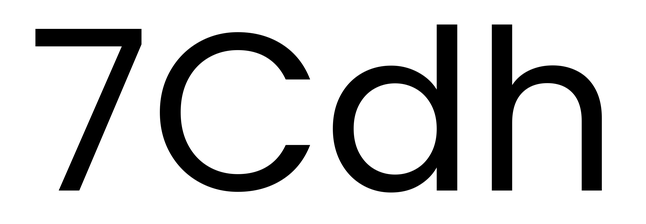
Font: Poppins-Regular